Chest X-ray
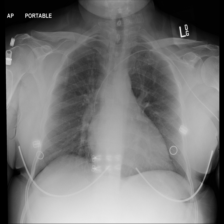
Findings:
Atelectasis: negative
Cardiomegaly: negative
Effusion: negative
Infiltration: negative
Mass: negative
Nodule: negative
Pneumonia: negative
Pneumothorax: negative
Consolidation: negative
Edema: negative
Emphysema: negative
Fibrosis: negative
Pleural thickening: negative
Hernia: negative